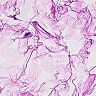
Metastatic tissue present: no